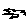
Label: zigzag